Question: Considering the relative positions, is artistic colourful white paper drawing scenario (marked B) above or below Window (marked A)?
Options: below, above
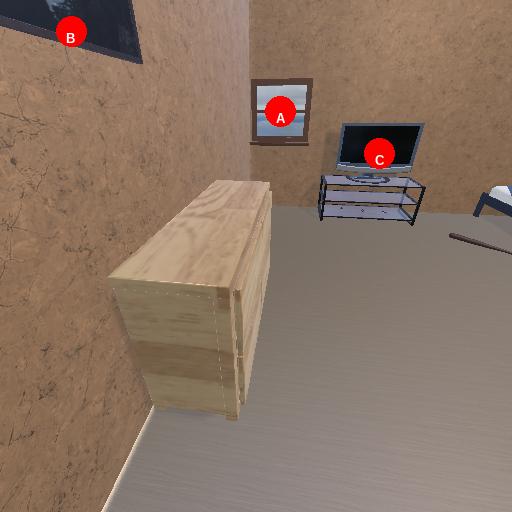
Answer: below